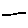
Label: line